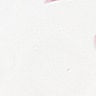
Metastatic tissue present: no